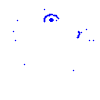
Particle: proton